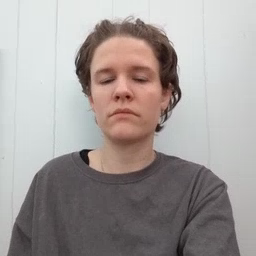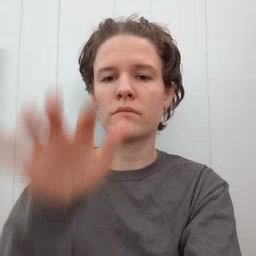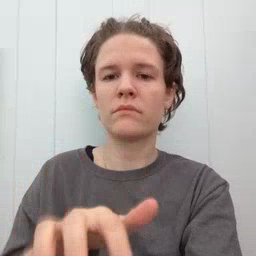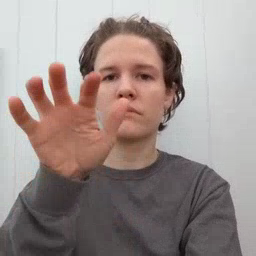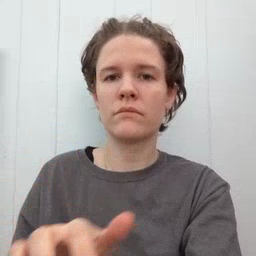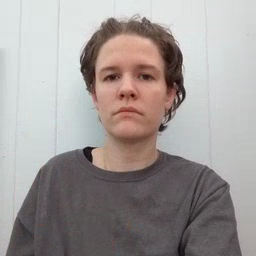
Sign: alligator